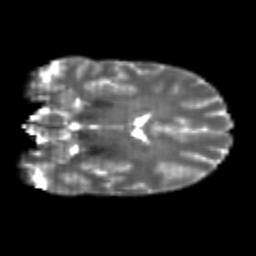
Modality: T2w
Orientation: coronal
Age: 22
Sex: female
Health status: healthy
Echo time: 0.074 s